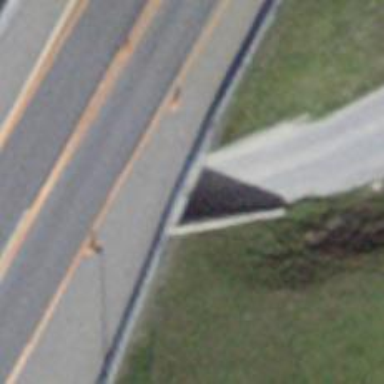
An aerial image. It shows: Unclassified road with tunnel.